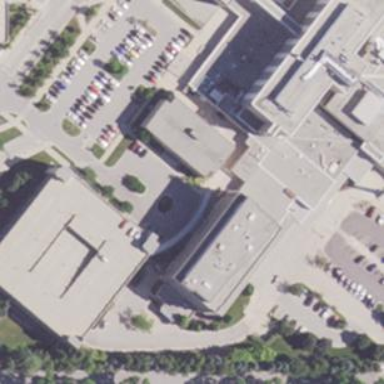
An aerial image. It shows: Hospital building.